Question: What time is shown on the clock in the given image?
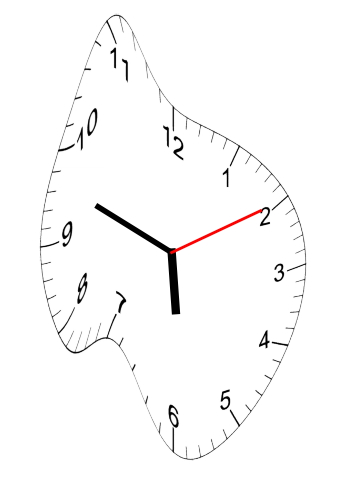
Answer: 05:48:10